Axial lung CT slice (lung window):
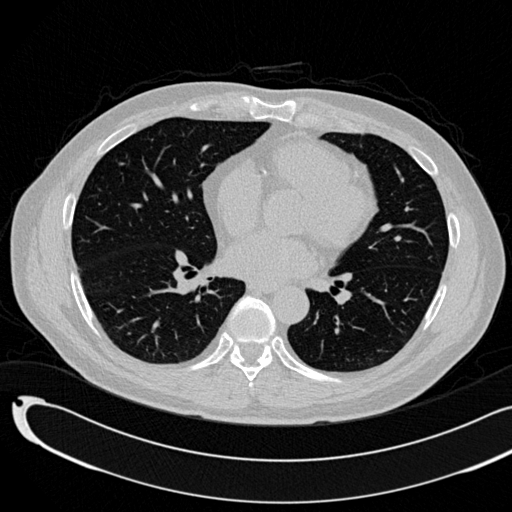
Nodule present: no